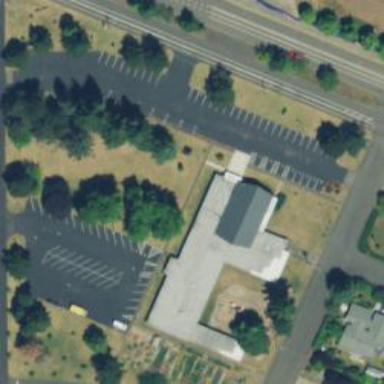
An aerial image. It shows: Building that is place of worship.